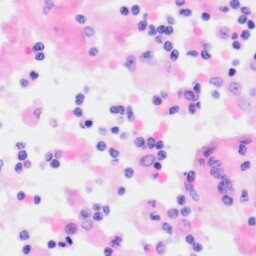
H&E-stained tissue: Kidney